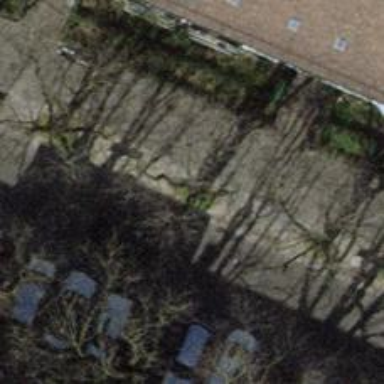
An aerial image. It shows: Avenue of trees.